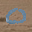
Label: 0